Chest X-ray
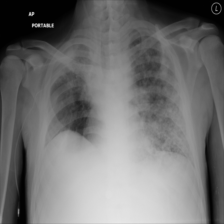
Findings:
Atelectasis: negative
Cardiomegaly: negative
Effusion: negative
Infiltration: positive
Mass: negative
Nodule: positive
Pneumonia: negative
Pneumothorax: negative
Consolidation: negative
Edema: negative
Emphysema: negative
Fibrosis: negative
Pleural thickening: negative
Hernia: negative